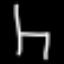
Label: chair